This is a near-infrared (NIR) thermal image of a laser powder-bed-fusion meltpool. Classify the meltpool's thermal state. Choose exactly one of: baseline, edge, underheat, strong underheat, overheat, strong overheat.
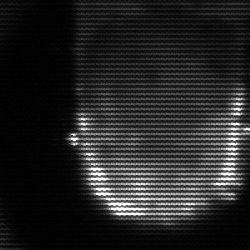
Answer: baseline